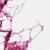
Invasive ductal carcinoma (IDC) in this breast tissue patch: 0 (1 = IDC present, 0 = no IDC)